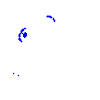
Particle: pion